Question: I'm querying an API which returns a response in XML, so I've been looking into <URL>.
The API response looks like this:

What I want to do is takes all the CampaignDTO elements (0..*) and put them in a list. How could this be done? I keep running into errors because of the Totalcount element at the end.
'''
public class Campaign
{
#region CTor
public Campaign()
{
}
#endregion
#region Properties
[XmlElement(ElementName = "Id_campaign")]
public string ID_Campaign { get; set; }
[XmlElement(ElementName = "Campaignname")]
public string ElementName { get; set; }
[XmlElement(ElementName = "Websiteurl")]
public string WebsiteUrl { get; set; }
[XmlElement(ElementName = "Privacypolicyurl")]
public string PrivacyPolicyUrl { get; set; }
[XmlElement(ElementName = "Termsurl")]
public string TermsUrl { get; set; }
[XmlElement(ElementName = "Pricepageurl")]
public string PricepageUrl { get; set; }
[XmlElement(ElementName = "Maxcredit")]
public Int32 MaxCredit { get; set; }
[XmlElement(ElementName = "Fk_id_currency")]
public string FK_ID_Currency { get; set; }
[XmlElement(ElementName = "Maxscans")]
public short MaxScans { get; set; }
[XmlElement(ElementName = "Startdate")]
public DateTime Startdate { get; set; }
[XmlElement(ElementName = "Enddate")]
public DateTime Enddate { get; set; }
[XmlElement(ElementName = "Starthour")]
public short Starthour { get; set; }
[XmlElement(ElementName = "Endhour")]
public short Endhour { get; set; }
[XmlElement(ElementName = "Pmam")]
public string PMAM { get; set; }
[XmlElement(ElementName = "Language")]
public string Language { get; set; }
[XmlElement(ElementName = "Fk_id_merchantapp")]
public string FK_ID_MerchantApp { get; set; }
[XmlElement(ElementName = "Campaigntype")]
public string CampaignType { get; set; }
[XmlElement(ElementName = "Createtimestamp")]
public DateTime CreateTimestamp { get; set; }
[XmlElement(ElementName = "Lastupdate")]
public DateTime LastUpdate { get; set; }
[XmlElement(ElementName = "Lastupdateby")]
public string LastUpdateBy { get; set; }
[XmlElement(ElementName = "Status")]
public short Status { get; set; }
#endregion
}
'''
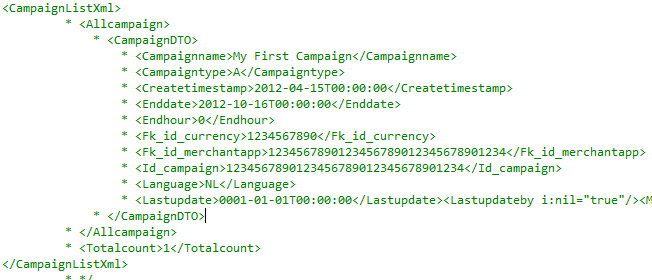
Answer: You must define the object model corresponding to the xml correctly. Based on the sample xml above, I've come up with the below model
'''
[XmlRoot("CampaignListXml")]
public class CampaignList
{
[XmlElement]
public Allcampaign Allcampaign;
[XmlElement]
public int TotalCount;
}
public class Allcampaign
{
[XmlElement("CompaignDTO", typeof(Campaign))]
public Campaign[] CampaignArray;
}
public class Campaign
{
#region CTor
public Campaign()
{
}
#endregion
#region Properties
[XmlElement(ElementName = "Id_campaign")]
public string ID_Campaign { get; set; }
[XmlElement(ElementName = "Campaignname")]
public string ElementName { get; set; }
[XmlElement(ElementName = "Websiteurl")]
public string WebsiteUrl { get; set; }
[XmlElement(ElementName = "Privacypolicyurl")]
public string PrivacyPolicyUrl { get; set; }
[XmlElement(ElementName = "Termsurl")]
public string TermsUrl { get; set; }
[XmlElement(ElementName = "Pricepageurl")]
public string PricepageUrl { get; set; }
[XmlElement(ElementName = "Maxcredit")]
public Int32 MaxCredit { get; set; }
[XmlElement(ElementName = "Fk_id_currency")]
public string FK_ID_Currency { get; set; }
[XmlElement(ElementName = "Maxscans")]
public short MaxScans { get; set; }
[XmlElement(ElementName = "Startdate")]
public DateTime Startdate { get; set; }
[XmlElement(ElementName = "Enddate")]
public DateTime Enddate { get; set; }
[XmlElement(ElementName = "Starthour")]
public short Starthour { get; set; }
[XmlElement(ElementName = "Endhour")]
public short Endhour { get; set; }
[XmlElement(ElementName = "Pmam")]
public string PMAM { get; set; }
[XmlElement(ElementName = "Language")]
public string Language { get; set; }
[XmlElement(ElementName = "Fk_id_merchantapp")]
public string FK_ID_MerchantApp { get; set; }
[XmlElement(ElementName = "Campaigntype")]
public string CampaignType { get; set; }
[XmlElement(ElementName = "Createtimestamp")]
public DateTime CreateTimestamp { get; set; }
[XmlElement(ElementName = "Lastupdate")]
public DateTime LastUpdate { get; set; }
[XmlElement(ElementName = "Lastupdateby")]
public string LastUpdateBy { get; set; }
[XmlElement(ElementName = "Status")]
public short Status { get; set; }
#endregion
}
'''
Now you can construct the object from xml as below
'''
using (StringReader reader = new StringReader(xml))
{
XmlSerializer serializer = new XmlSerializer(typeof(CampaignList));
CampaignList x1 = serializer.Deserialize(reader) as CampaignList;
Compaign[] compaignArray = x1.Allcompaign.CompaignArray; //This will have all the compaign list
}
'''
Hope this helps.